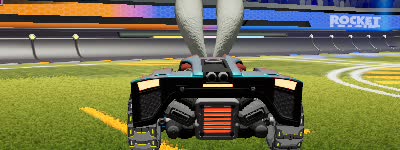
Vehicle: breakout